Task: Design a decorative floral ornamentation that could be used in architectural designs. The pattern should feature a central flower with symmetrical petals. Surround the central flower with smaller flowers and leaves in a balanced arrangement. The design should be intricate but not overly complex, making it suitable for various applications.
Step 523:
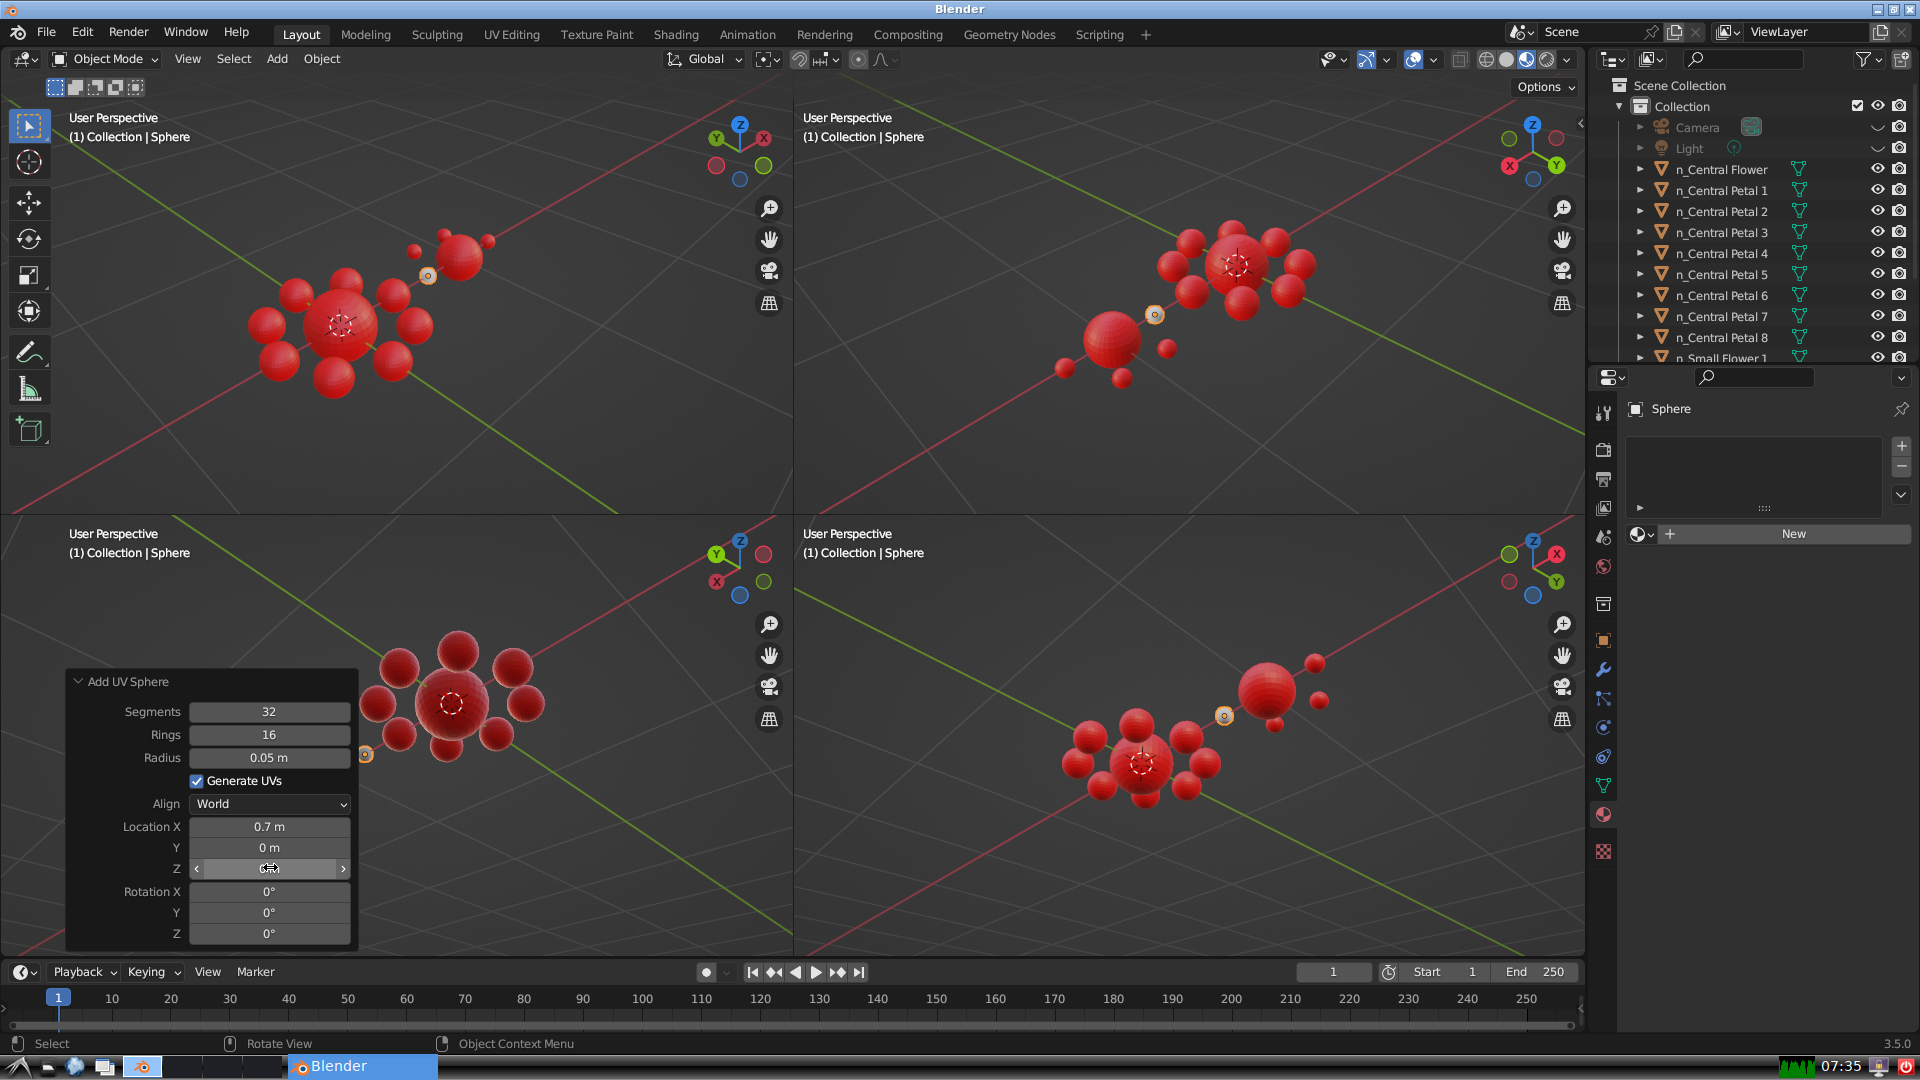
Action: click: no